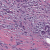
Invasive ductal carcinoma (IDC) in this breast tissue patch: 1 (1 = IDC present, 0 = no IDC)